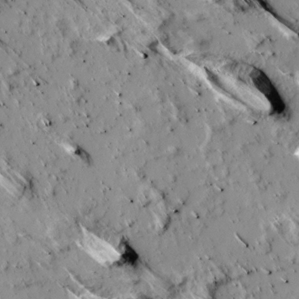
Label: non_frost